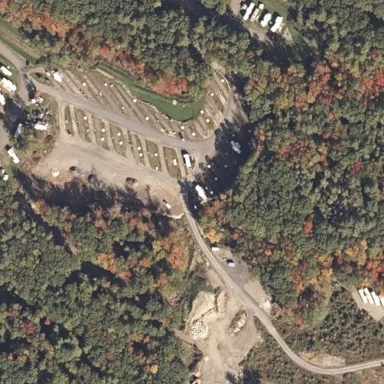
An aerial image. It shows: Caravan site for tourism.